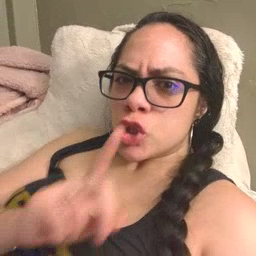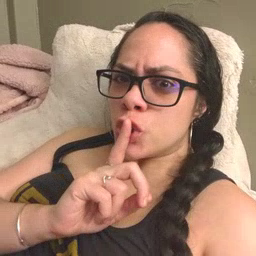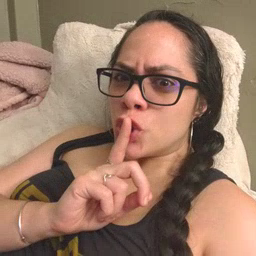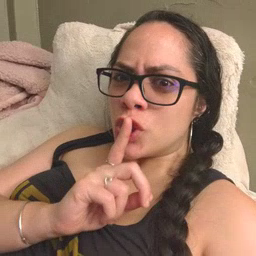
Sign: shhh